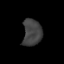
Tissue: lung
Cell type: Endothelial cells
Senescence score: 0.1209
Nuclear area (px): 497
Mean DAPI intensity: 65.39